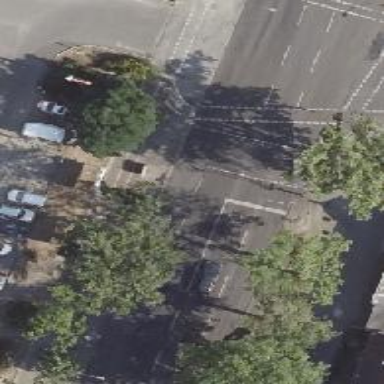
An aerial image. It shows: Road with traffic signals for signaling.